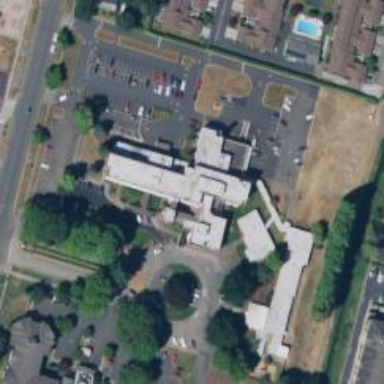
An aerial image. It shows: Clinic.